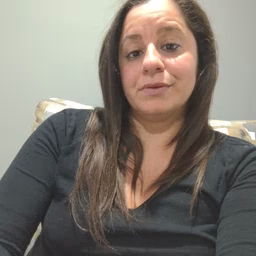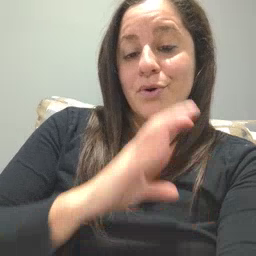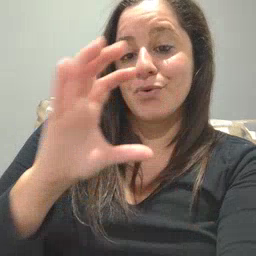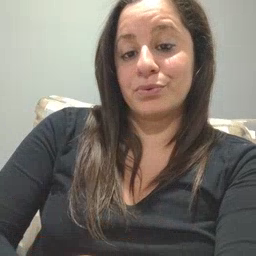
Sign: old